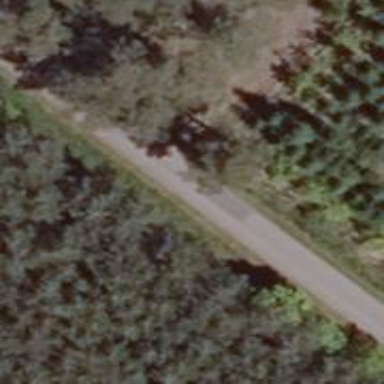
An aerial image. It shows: Unclassified road.